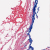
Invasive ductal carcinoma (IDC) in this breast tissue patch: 0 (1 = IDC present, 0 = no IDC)